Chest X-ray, AP view. Patient: 51 years old, sex M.
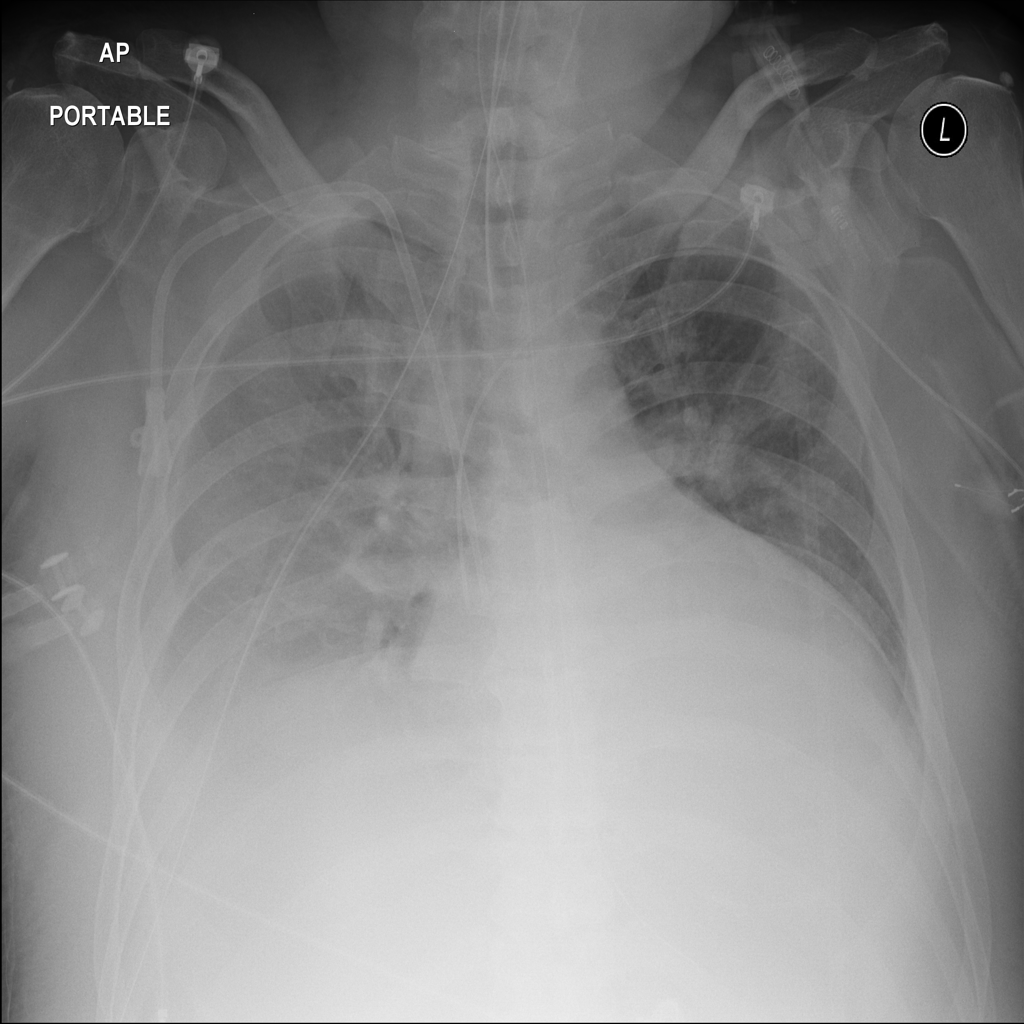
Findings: Cardiomegaly, Effusion